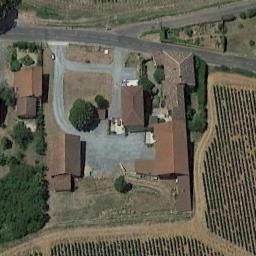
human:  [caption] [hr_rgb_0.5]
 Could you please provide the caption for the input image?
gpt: The medium residential is next to the farmland .

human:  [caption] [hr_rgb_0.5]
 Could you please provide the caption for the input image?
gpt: The medium residential area has some houses of different sizes and some fields are next to the medium residential area .

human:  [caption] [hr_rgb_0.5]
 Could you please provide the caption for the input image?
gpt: Many buildings are in medium residential area .

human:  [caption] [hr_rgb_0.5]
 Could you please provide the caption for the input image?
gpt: The houses in the mid-sized residential area are all red .

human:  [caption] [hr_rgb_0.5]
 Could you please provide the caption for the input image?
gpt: There are some brown buildings on the medium residential area .